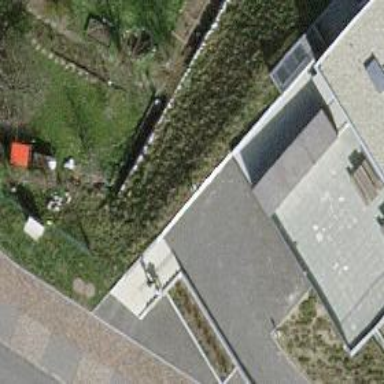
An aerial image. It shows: Set of concrete steps.